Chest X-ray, PA view. Patient: 28 years old, sex M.
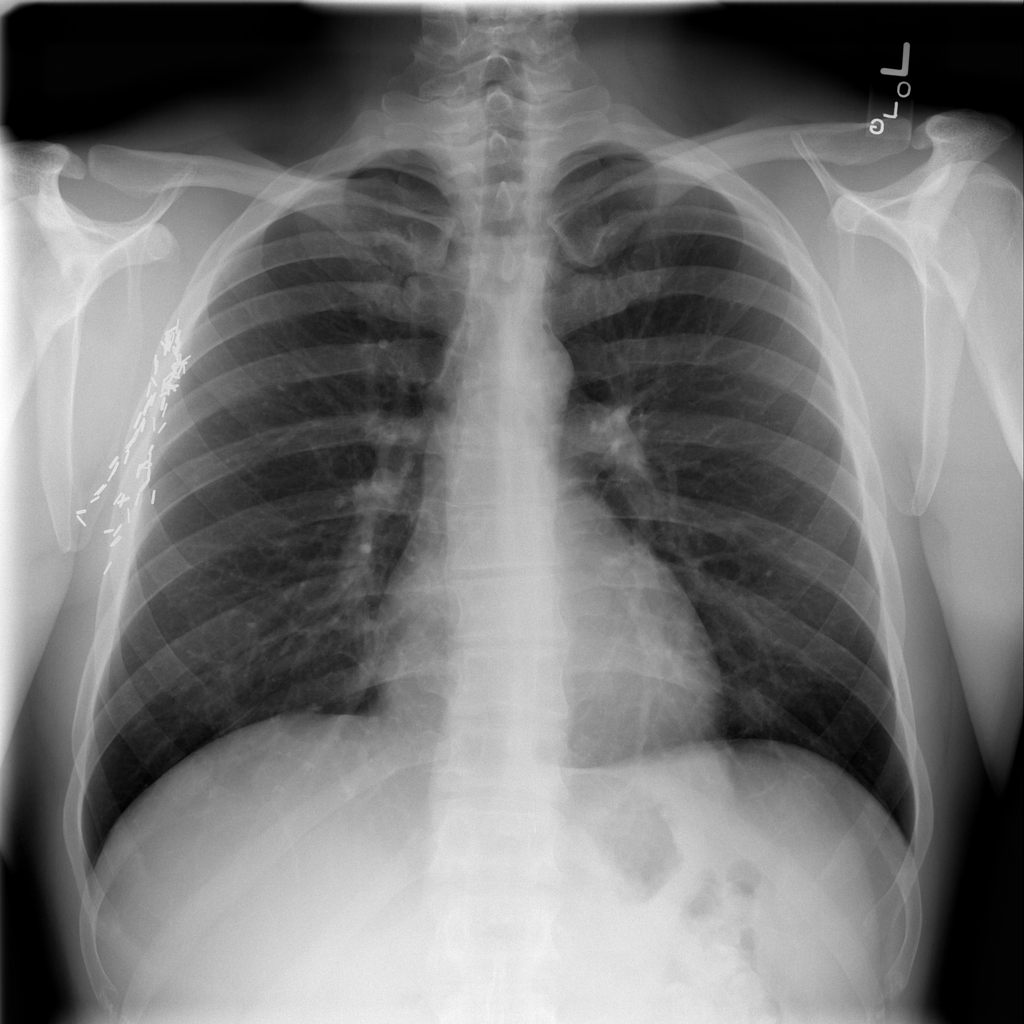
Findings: No Finding